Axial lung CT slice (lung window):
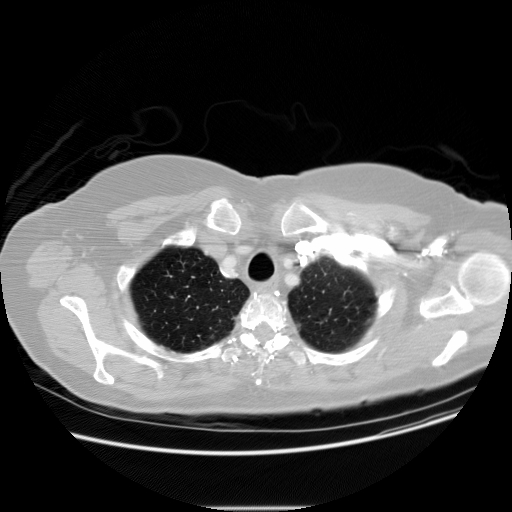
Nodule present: no